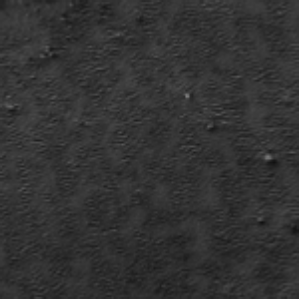
Label: frost